Interaction volume radius: 10 \u00c5
Interaction volume height: 15 \u00c5
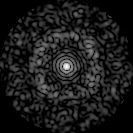
Disorder parameter: 0.8333